Question:
As stated in the developers console it says one uri per line. As far as I know it only redirects to the first one. How can you utilize this properly?
It feels weird that it allows multiple origins but does not support callbacks specific to those callbacks.
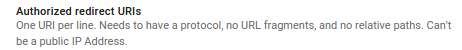
Answer: Just realized that the callback is set by the application, the uri list only checks to make sure it is a valid address.